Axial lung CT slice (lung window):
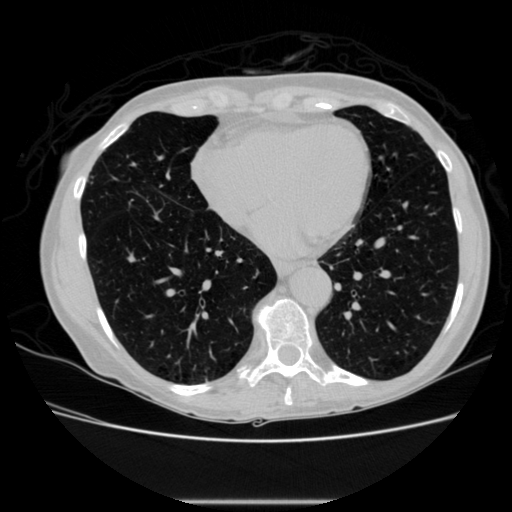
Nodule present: no